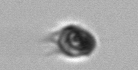
Label: Balanion